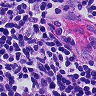
Metastatic tissue present: no